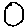
Label: circle